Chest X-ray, PA view. Patient: 61 years old, sex F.
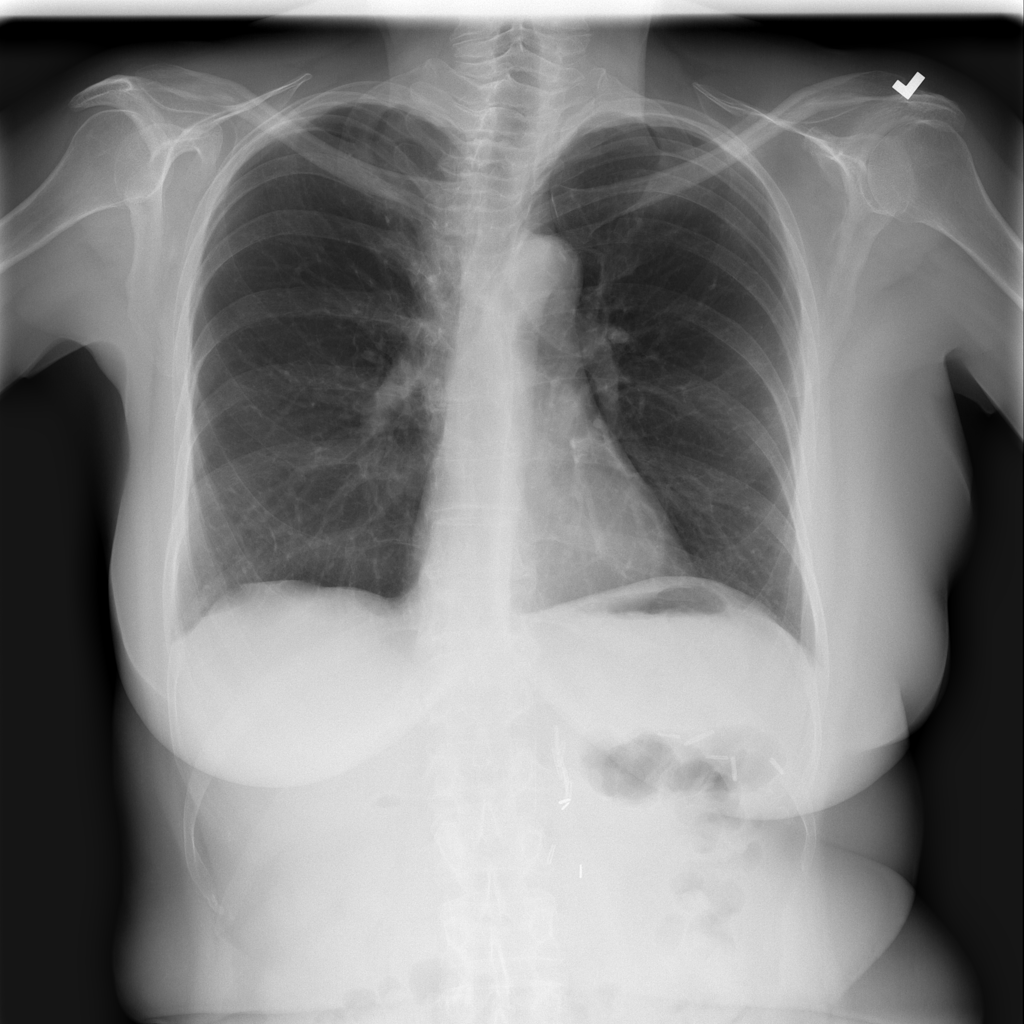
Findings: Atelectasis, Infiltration